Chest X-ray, AP view. Patient: 42 years old, sex M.
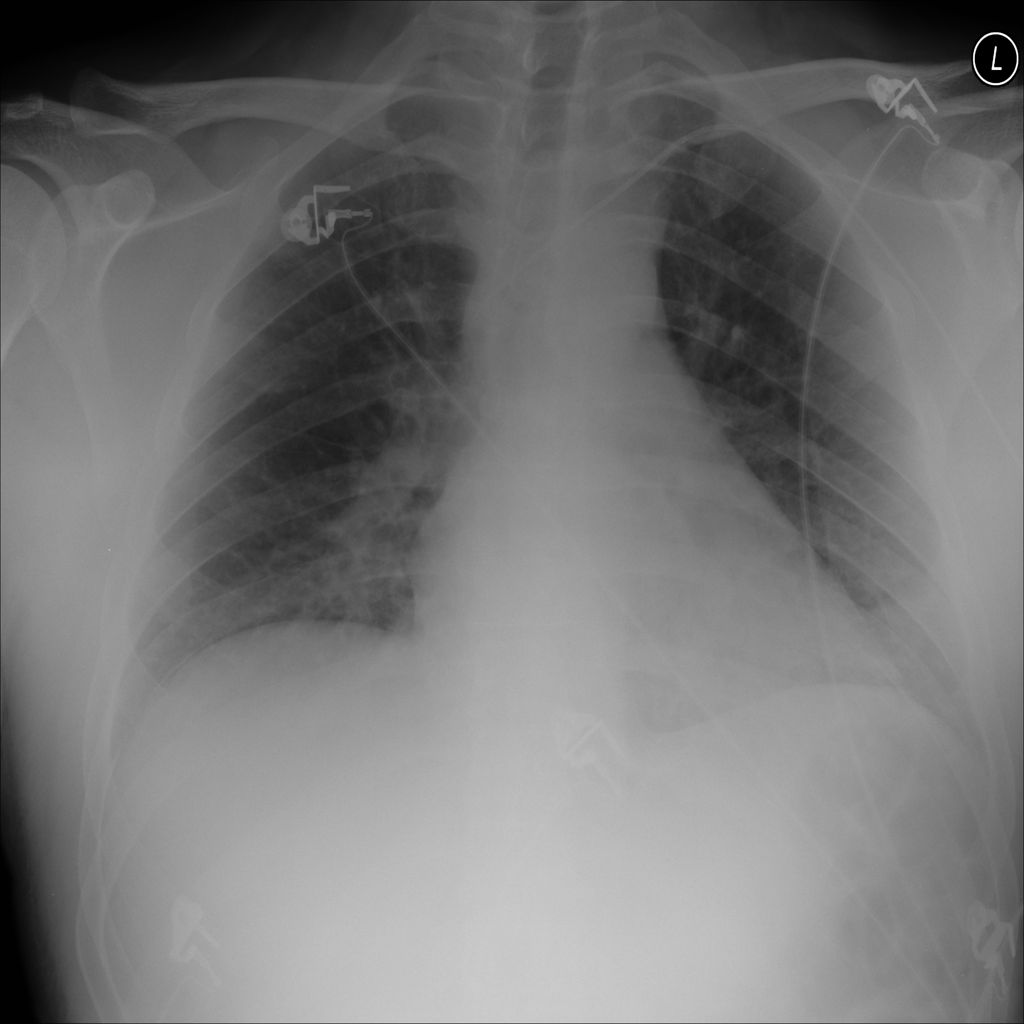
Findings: No Finding